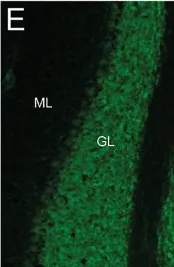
Immunoreactivity of CSF. Or the neuronal marker NeuN. Of adjacent sections. (ML, molecular layer; WM, white matter).
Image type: pathology (immunostaining)